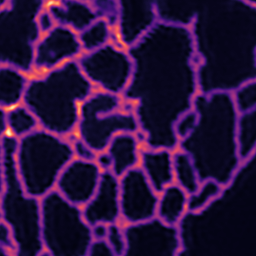
Label: Super-resolution ER image